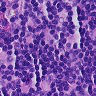
Metastatic tissue present: no